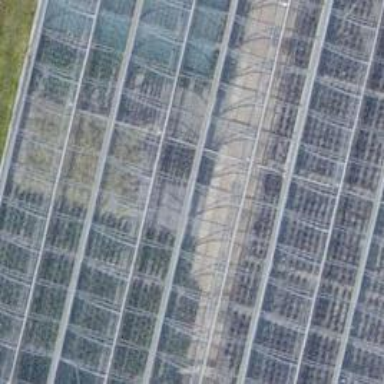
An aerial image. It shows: Greenhouse.